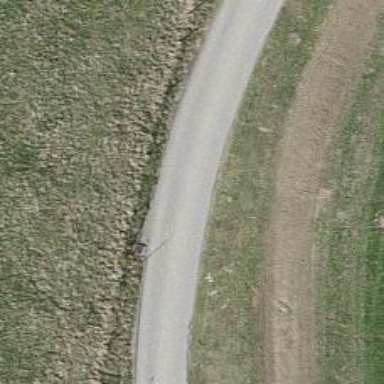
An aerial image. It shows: Unclassified road with concrete surface.